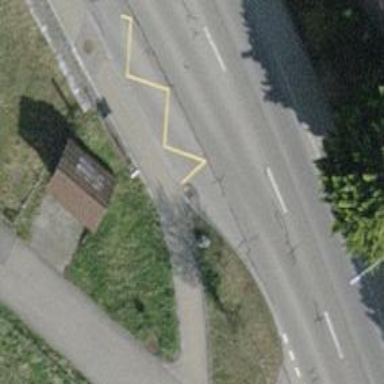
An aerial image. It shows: Platform for public transport is situated by the road.